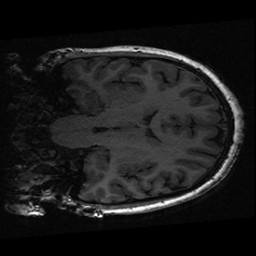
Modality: T1w
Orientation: coronal
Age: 29
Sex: female